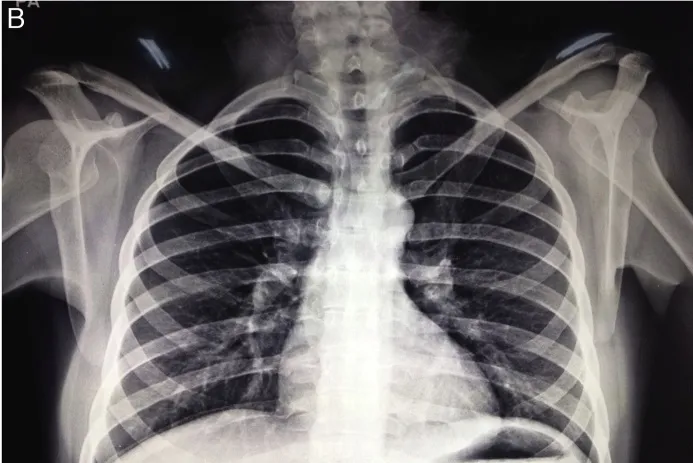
Preoperative radiographs of a 24-year-old woman with cleidocranial dysplasia. . B. A chest radiograph shows a bell-shaped thoracic cage and abnormally positioned clavicles.
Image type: radiology (x_ray)